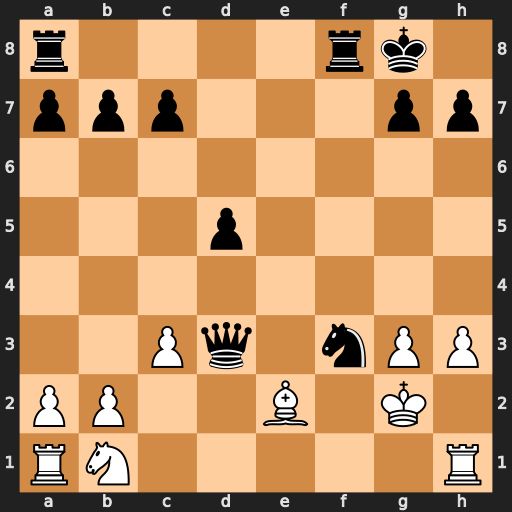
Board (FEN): r4rk1/ppp3pp/8/3p4/8/2Pq1nPP/PP2B1K1/RN5R
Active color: w
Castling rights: -
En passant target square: -
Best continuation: Bxd3 Rae8 Na3